Field crop: tomato
Growth stage: 2
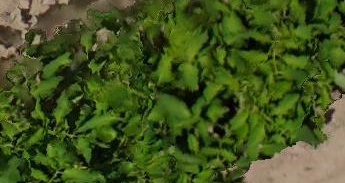
Species: tomato